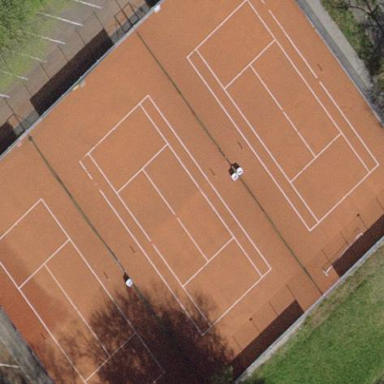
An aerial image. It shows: Tennis court in leisure pitch.